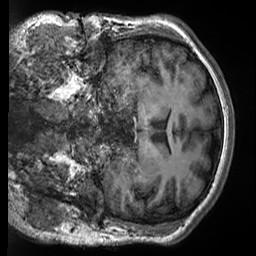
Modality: T1w
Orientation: coronal
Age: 25
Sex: male
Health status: healthy
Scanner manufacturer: siemens
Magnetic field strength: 3 T
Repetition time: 2.5 s
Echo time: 0.00299 s